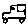
Label: car